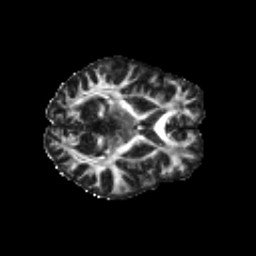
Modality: FA
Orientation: axial
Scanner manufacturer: siemens
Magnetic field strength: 3 T
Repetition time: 4.16 s
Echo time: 0.0806 s